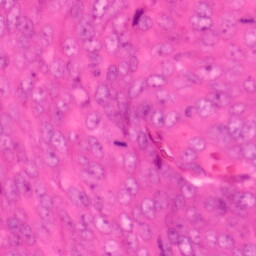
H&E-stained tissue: Colon